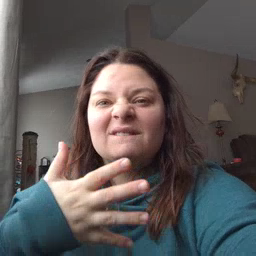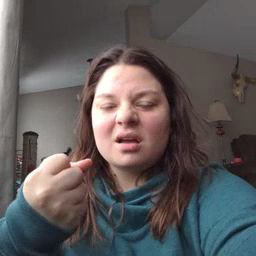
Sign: fast